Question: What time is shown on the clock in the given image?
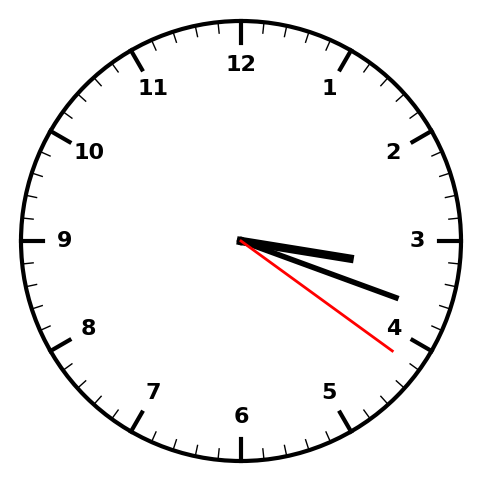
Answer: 03:18:21